Question: I have a 'UIScrollView' and numerous 'labels' embedded in it. However, if the bottom 'labels'' text is longer than usual, the text is being cut off, that is, the 'UIScrollView' won't let me scroll...
How can I fix it?
EDIT: right, sorry...
The labels are created programmatically using the following:
'''
UILabel *parametersLabel = [[UILabel alloc] initWithFrame:CGRectMake(10,previousLabelFrameOriginY + previousLabelFrameSizeHeight + 10,self.view.frame.size.width - 10,20)];
parametersLabel.text = self.parameters;
parametersLabel.backgroundColor = [UIColor clearColor];
[parametersLabel setFont:[UIFont fontWithName:@"HoeflerText-Regular" size:16]];
parametersLabel.numberOfLines = 0;
[parametersLabel sizeToFit];
[self.scrollView addSubview:parametersLabel];
'''
I have not programmed UIScrollView - it has the default settings that the Storyboard assigns to it.

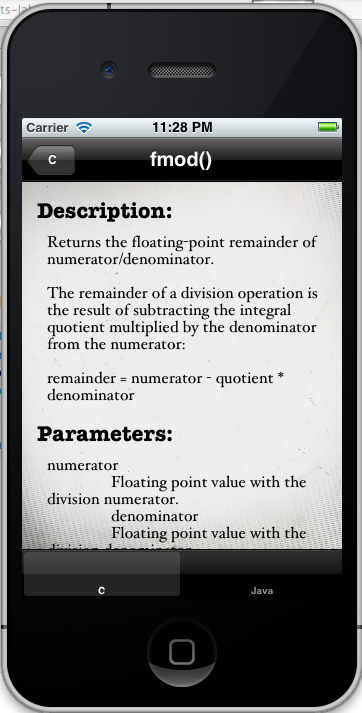
Answer: Try to change the 'contentSize' of your scroll view based on heights and postions of your labels.
For example:
'''
CGFloat scrollHeight = 0.0f;
for (UIView* view in scrollView.subviews)
{
scrollHeight += view.frame.size.height;
}
[scrollView setContentSize:(CGSizeMake(320, scrollHeight))];
'''